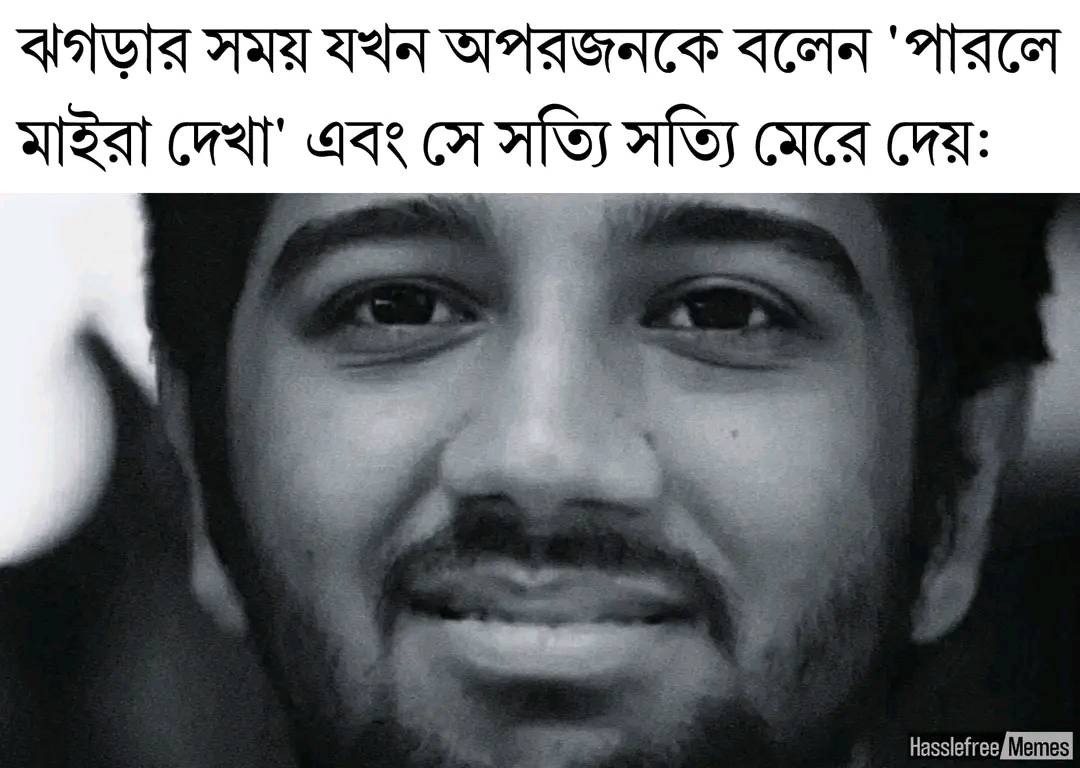
Text: ঝগড়ার সময় যখন অপরজনকে বলেন পারলে মাইরা দেখা এবং সে সত্যি সত্যি মেরে দেয়
Label: Non Hate